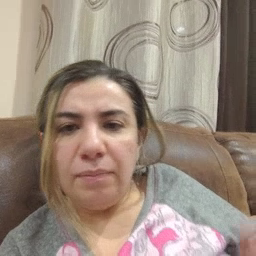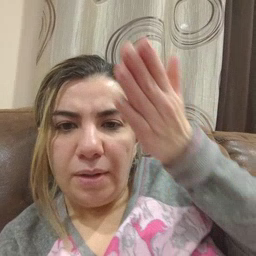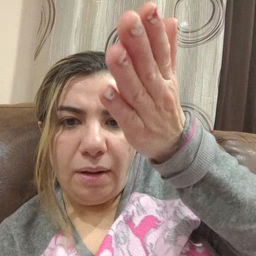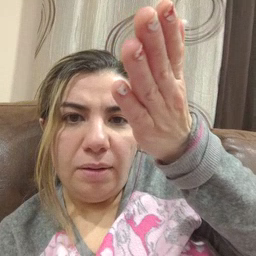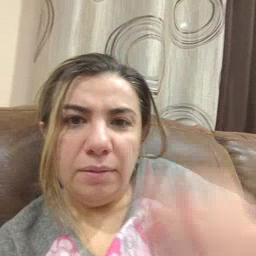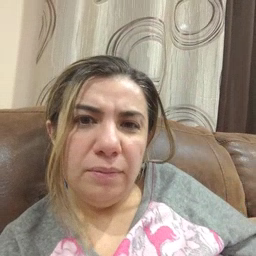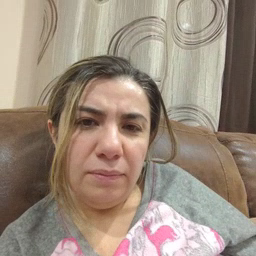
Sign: there